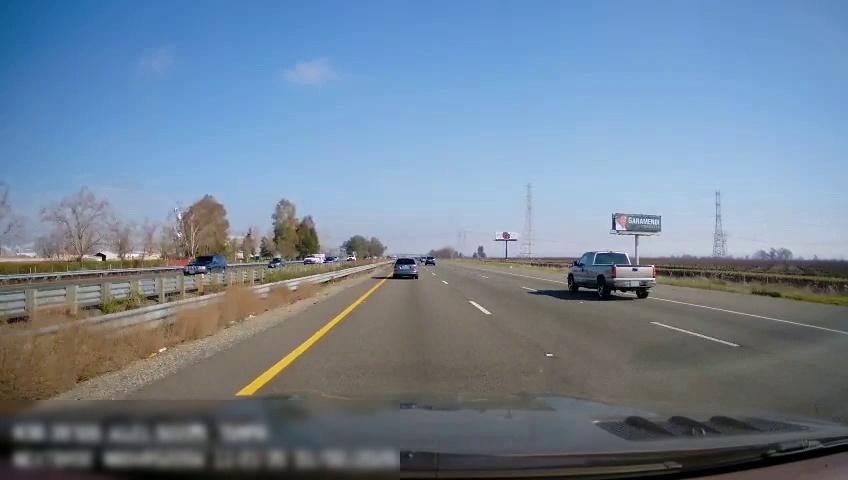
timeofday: Day
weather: Sunny
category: Drivable Space
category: Vehicles | Car
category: Vehicles | Car
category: Vehicles | Car
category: Vehicles | Truck
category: Vehicles | SUV
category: Vehicles | Car
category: Vehicles | Car
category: Vehicles | SUV
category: Lanes | Current Lane
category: Lanes | Current Lane
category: Lanes | Alternate Lane
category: Lanes | Alternate Lane